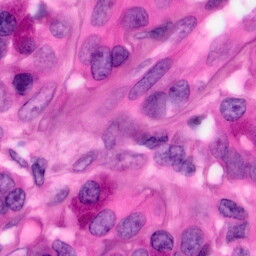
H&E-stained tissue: Pancreatic